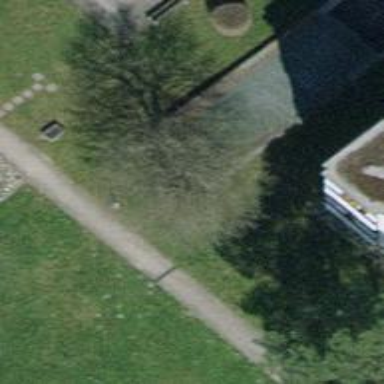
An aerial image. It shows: Parking entrance.